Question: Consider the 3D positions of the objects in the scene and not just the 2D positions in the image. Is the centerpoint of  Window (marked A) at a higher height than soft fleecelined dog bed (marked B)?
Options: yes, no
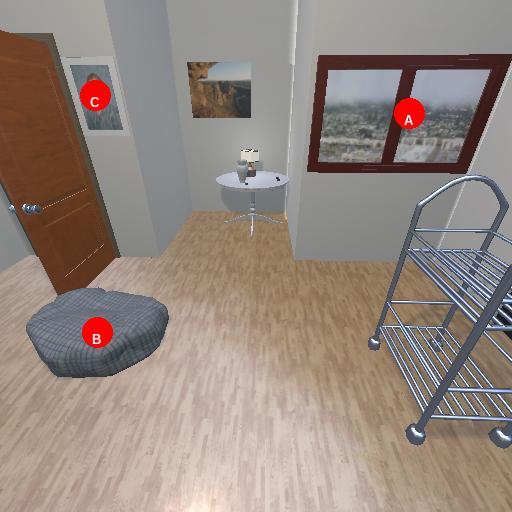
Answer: yes